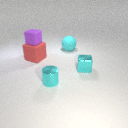
large cyan rubber sphere to the right of small cyan metal cylinder